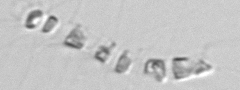
Label: Chaetoceros_socialis